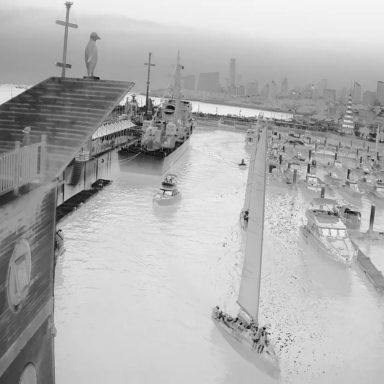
There are four sailboats in the infrared image.